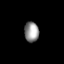
Tissue: lung
Cell type: Endothelial cells
Senescence score: 0.547
Nuclear area (px): 287
Mean DAPI intensity: 146.955